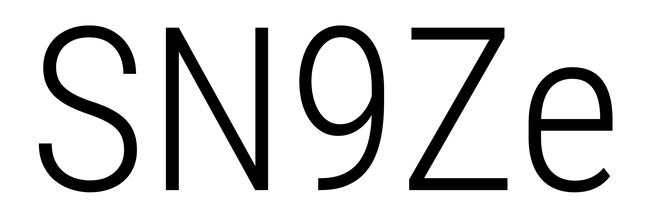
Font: Roboto_Condensed_Light